Chest X-ray. View position: AP
Patient age: 15
Patient sex: M
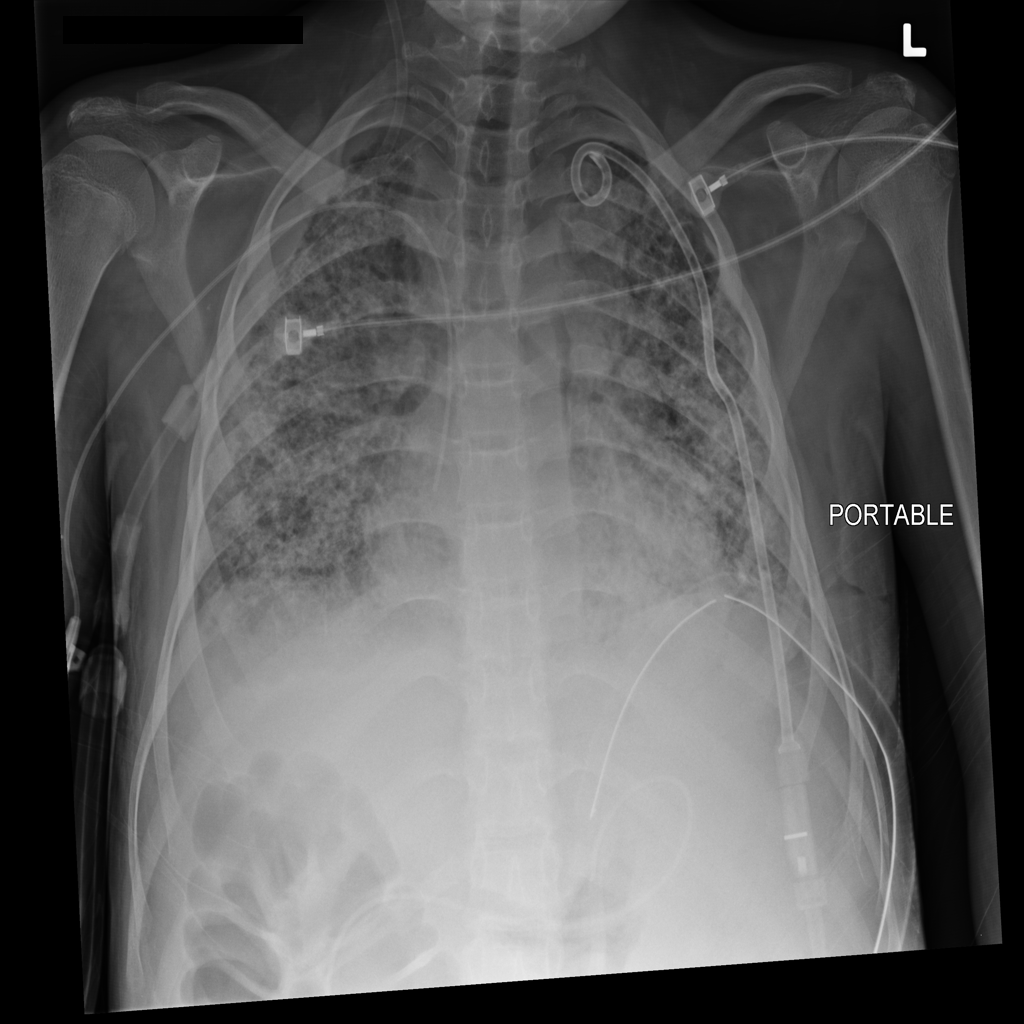
Finding: Pneumothorax